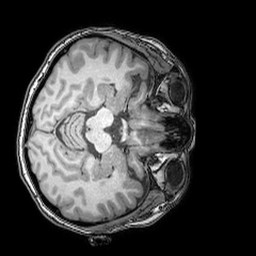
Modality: T1w
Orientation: axial
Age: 44
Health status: ill
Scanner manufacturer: philips
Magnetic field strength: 3 T
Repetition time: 0.007 s
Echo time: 0.003501 s